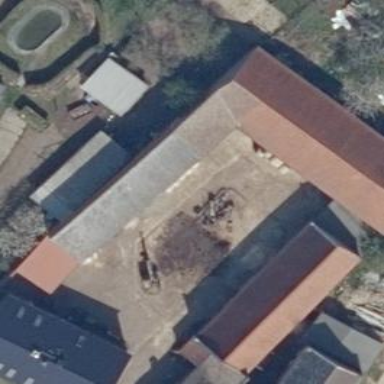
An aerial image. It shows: Farmyard area.